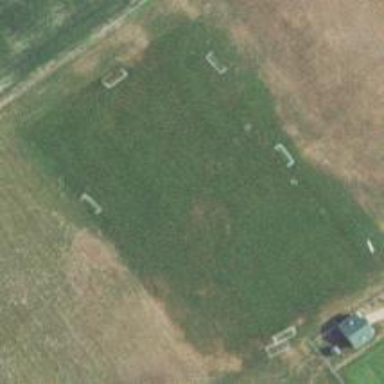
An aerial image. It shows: Soccer pitch for leisure land activities.